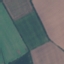
Land use / land cover: AnnualCrop